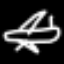
Label: airplane